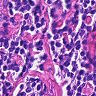
Metastatic tissue present: no